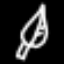
Label: leaf